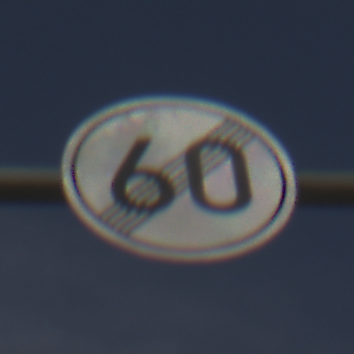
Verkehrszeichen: EndeGeschwindigkeit60
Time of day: MorningAfternoon
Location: Outdoor (Nature)
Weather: PartlyCloudy
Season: NotSpecified
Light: Natural